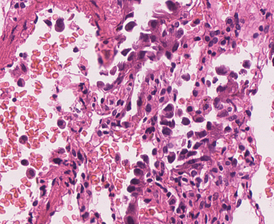
Tumor epithelial tissue: yes
Tumor-associated stroma tissue: yes
Normal tissue: no